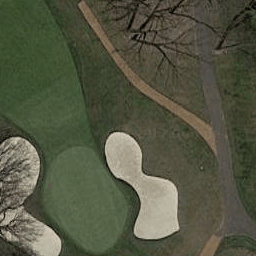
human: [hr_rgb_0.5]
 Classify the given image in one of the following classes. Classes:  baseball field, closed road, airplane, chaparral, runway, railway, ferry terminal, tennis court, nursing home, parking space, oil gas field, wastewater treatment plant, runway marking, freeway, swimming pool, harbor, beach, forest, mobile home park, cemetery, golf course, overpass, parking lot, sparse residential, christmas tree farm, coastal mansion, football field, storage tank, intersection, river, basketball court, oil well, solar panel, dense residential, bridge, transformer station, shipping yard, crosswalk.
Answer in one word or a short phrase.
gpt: golf course